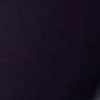
Label: space